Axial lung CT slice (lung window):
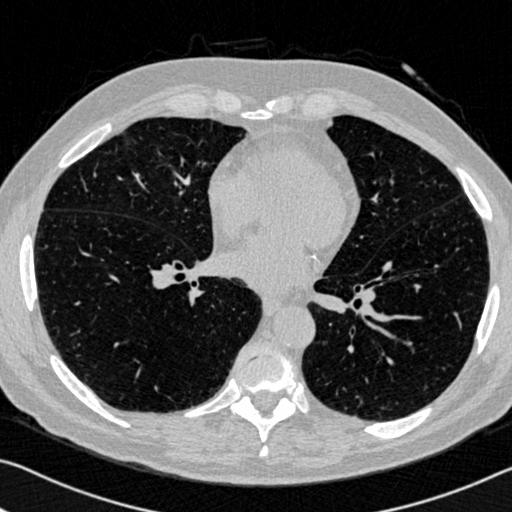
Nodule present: no